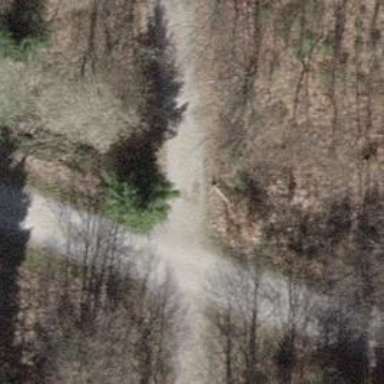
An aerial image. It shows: Guidepost providing information.